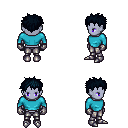
a pixel art fantasy rpg character, female body template, dark elf, purple skin, teal long-sleeve shirt, metal pants, raven bedhead hairstyle, metal gloves, metal boots, four views (front, back, left, right), 2x2 character sprite sheet, small pixel art, hard edges, no anti-aliasing